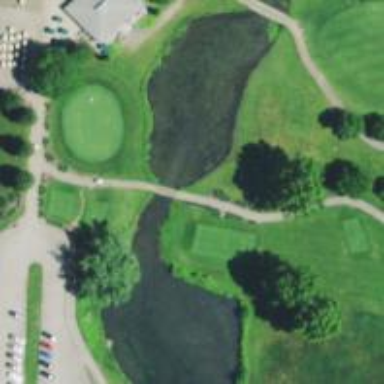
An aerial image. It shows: Water hazard in golf course. The hazard is natural water feature.